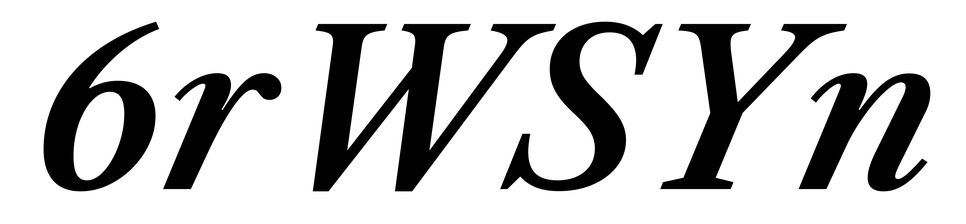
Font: LibreCaslonText-Italic_SemiBold_Italic